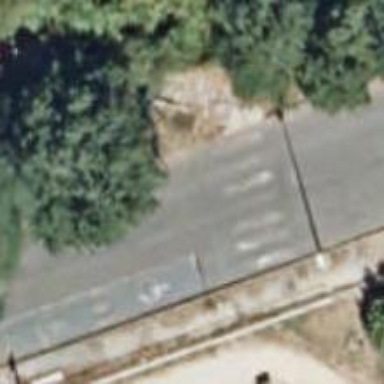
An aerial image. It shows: Road with steps.